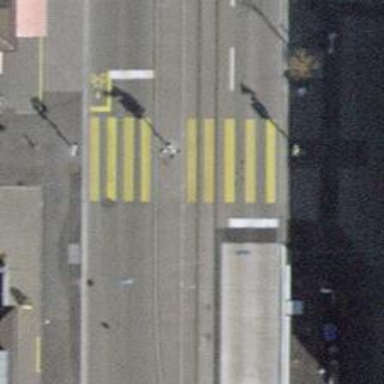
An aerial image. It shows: Zebra crossing with traffic signals on the road.